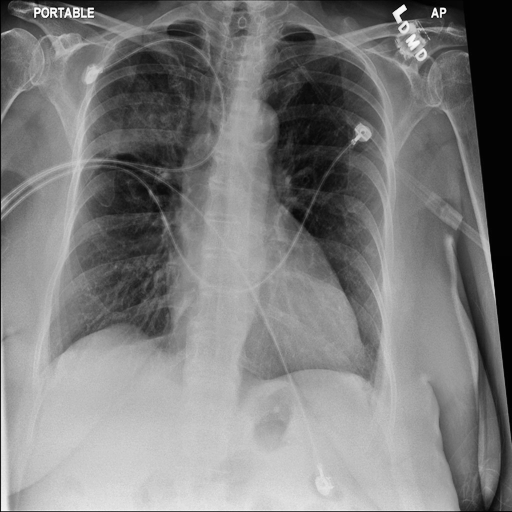
Finding: NORMAL